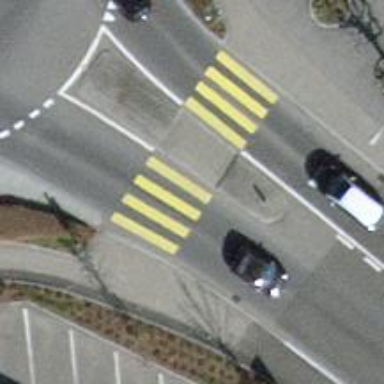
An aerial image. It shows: Uncontrolled zebra crossing on the road.